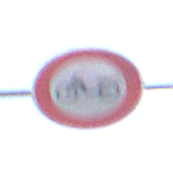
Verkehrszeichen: VerbotMofas
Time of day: SunriseSunset
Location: Outdoor (Nature)
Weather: Clear
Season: NotSpecified
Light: Natural